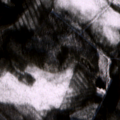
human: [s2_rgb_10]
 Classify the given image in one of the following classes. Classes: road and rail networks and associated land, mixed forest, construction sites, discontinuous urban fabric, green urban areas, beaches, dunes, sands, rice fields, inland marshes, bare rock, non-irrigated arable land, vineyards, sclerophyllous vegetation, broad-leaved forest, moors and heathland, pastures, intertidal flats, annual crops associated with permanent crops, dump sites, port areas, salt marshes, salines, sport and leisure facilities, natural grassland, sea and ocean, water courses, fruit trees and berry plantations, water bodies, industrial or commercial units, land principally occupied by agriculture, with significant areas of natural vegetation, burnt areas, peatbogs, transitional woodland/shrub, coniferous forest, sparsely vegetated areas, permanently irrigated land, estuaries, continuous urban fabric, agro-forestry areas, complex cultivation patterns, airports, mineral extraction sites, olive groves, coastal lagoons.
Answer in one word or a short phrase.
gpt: coniferous forest, mixed forest, transitional woodland/shrub